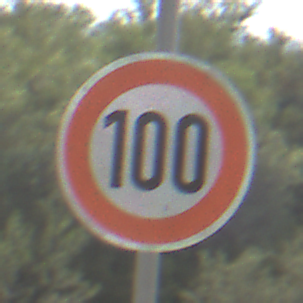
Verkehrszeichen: Geschwindigkeit100
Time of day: Midday
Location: Outdoor (Nature)
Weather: PartlyCloudy
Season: NotSpecified
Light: Natural